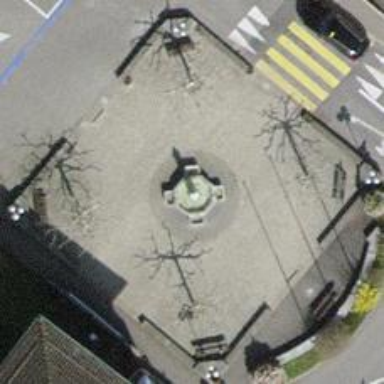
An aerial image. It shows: Beautiful fountain.